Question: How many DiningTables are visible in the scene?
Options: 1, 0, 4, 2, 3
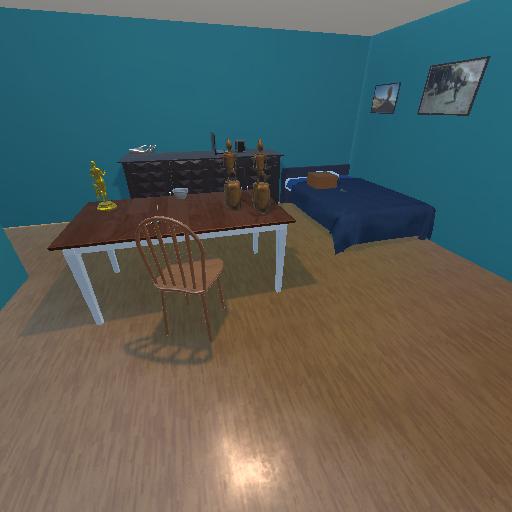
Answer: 1